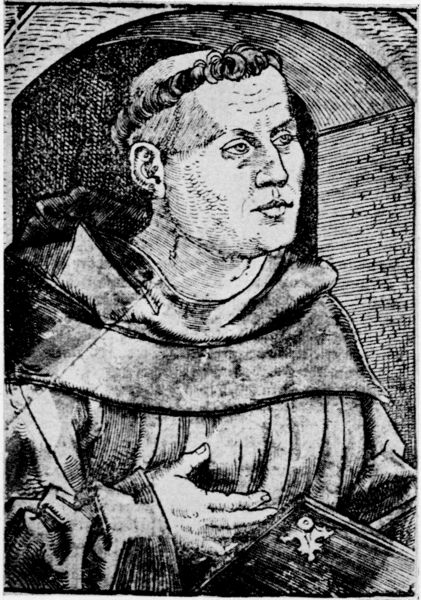
Titel: Bildnis des Martin Luther
Künstler: Hans Baldung Grien
Institution: (Seriendruck)
Schlagwörter: dunkel, hand, mann, schatten, weiß, brust, daumen, fenster, finger, frisur, geste, grau, haar, kleider, mund, nase, ohr, profil, schwarz, tür, gebäude, haus, alt, kappe, augen, bibel, falten, gesicht, kleidung, kragen, mensch, bildnis, hals, herr, portrait, porträt, kirche, gewand, haare, kutte, mantel, kinn, lippen, holzschnitt, bogen, grafik, graphik, rundbogen, glatze, pupillen, lesen, robe, stube, wange, dreiviertelprofil, lider, striche, penis, nische, buch, burg, glaube, religion, druck, druckgraphik, schwarz-weiss, druckgrafik, schraffur, radierung, stich, strich, haarkranz, orden, beten, gebet, kranz, halbglatze, buchdruck, halbprofil, priester, mönch, luther, schwaru, mönche, dürer, kupferstich, bau, christentum, ornat, kapuze, franziskaner, pater, tonsur, gestrichelt, evangelisch, martin, reformation, katholisch, mönchskutte, predigen, abt, martin luther, junker, gewanf, scharaffur, daumennagel, mensur, dtriche, llippen, halbprfofil, 1530, lutheer, monsur, maertin